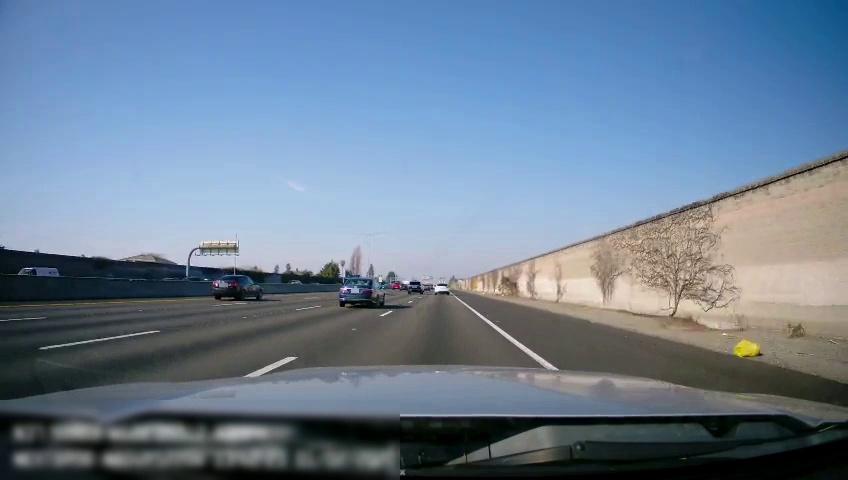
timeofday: Day
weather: Sunny
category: Drivable Space
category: Vehicles | SUV
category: Vehicles | SUV
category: Vehicles | Truck
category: Vehicles | Car
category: Vehicles | Car
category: Vehicles | Van
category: Lanes | Current Lane
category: Lanes | Current Lane
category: Lanes | Alternate Lane
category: Lanes | Alternate Lane
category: Lanes | Alternate Lane